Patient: sex M, age 51
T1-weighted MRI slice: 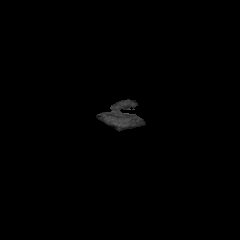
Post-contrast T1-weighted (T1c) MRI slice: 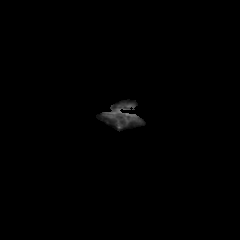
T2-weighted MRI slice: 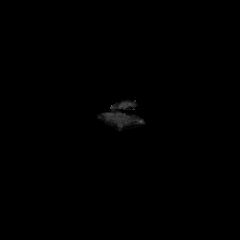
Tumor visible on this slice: no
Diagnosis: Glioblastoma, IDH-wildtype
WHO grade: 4